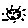
Label: moon